Question: I want to create a layout like this for android cellphone app

I have tried to use <URL>
but didn't find the 'tabs' or 'split line' widges.
This is the best I managed to generate:
'''
<?xml version="1.0" encoding="utf-8"?>
<AbsoluteLayout
android:id="@+id/widget34"
android:layout_width="fill_parent"
android:layout_height="fill_parent"
xmlns:android="http://schemas.android.com/apk/res/android">
<Spinner
android:id="@+id/widget41"
android:layout_width="wrap_content"
android:layout_height="wrap_content"
android:drawSelectorOnTop="true"
android:layout_x="17dp"
android:layout_y="47dp" />
<Button
android:id="@+id/widget45"
android:layout_width="58dp"
android:layout_height="31dp"
android:text="Search"
android:layout_x="144dp"
android:layout_y="64dp" />
<Button
android:id="@+id/widget46"
android:layout_width="wrap_content"
android:layout_height="wrap_content"
android:text="place request"
android:layout_x="212dp"
android:layout_y="62dp" />
</AbsoluteLayout>
'''
Does someone knows a better UI Editor?
can you help adding the tabs, splitting line?
also, I want to create a gridview with fixed size (for simplicity)
how can I create one?
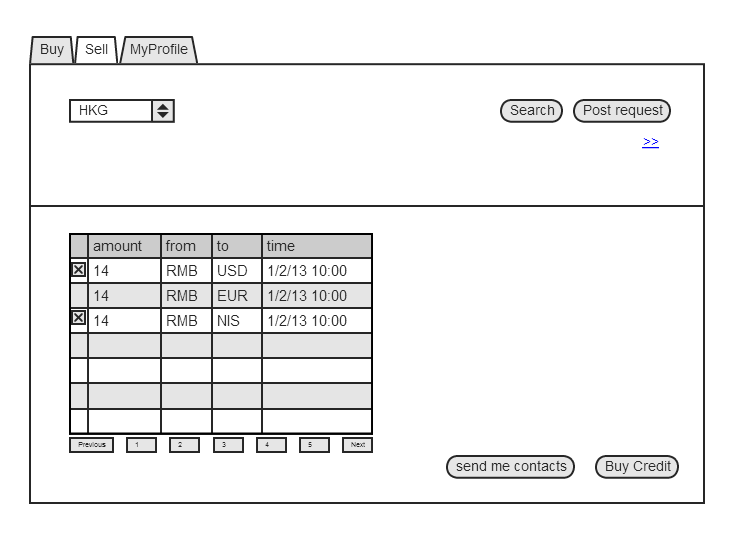
Answer: You must use xml for design the UI.
<URL>
And look this for tabs
<URL>
<URL>